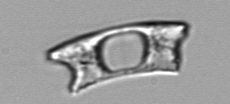
Label: Eucampia